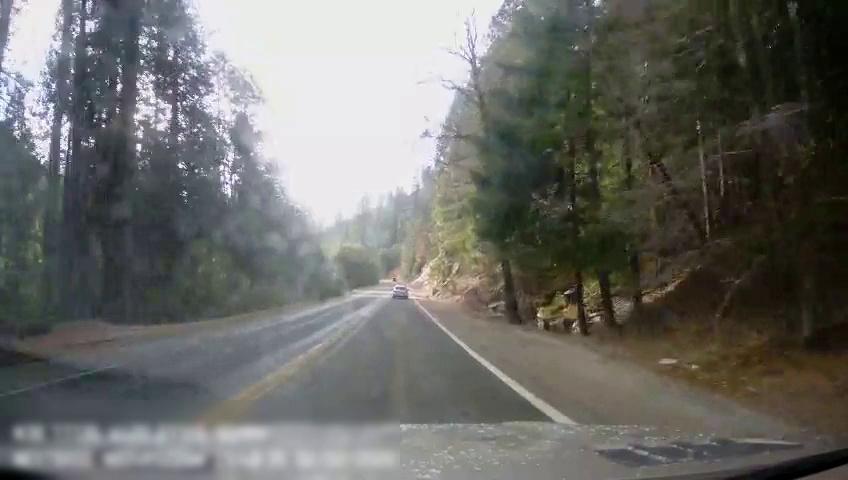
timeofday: Day
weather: Sunny
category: Drivable Space
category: Vehicles | Car
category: Lanes | Opposite Lane
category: Lanes | Current Lane
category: Lanes | Current Lane
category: Lanes | Current Lane